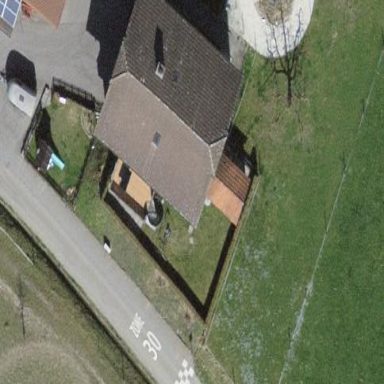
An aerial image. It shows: Detached building with half-hipped roof shape.